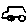
Label: car